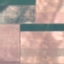
Label: AnnualCrop